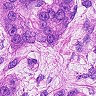
Metastatic tissue present: yes